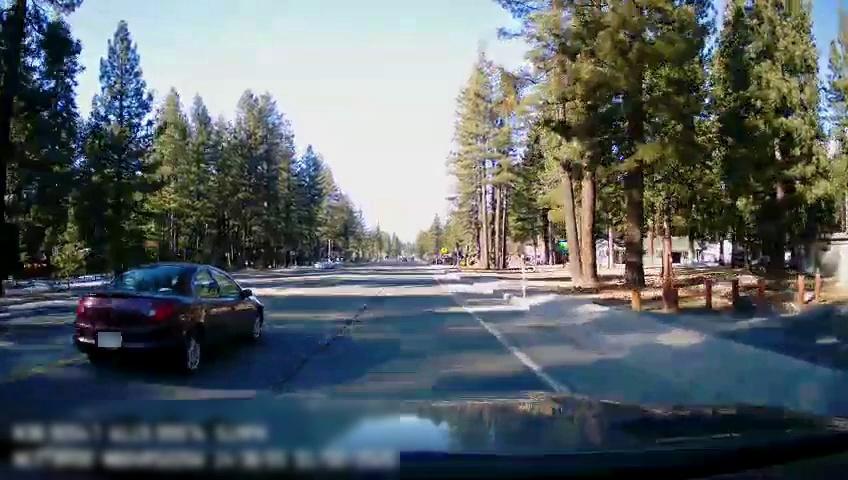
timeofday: Day
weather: Sunny
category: Drivable Space
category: Vehicles | Car
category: Vehicles | Car
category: Lanes | Opposite Lane
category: Lanes | Current Lane
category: Lanes | Current Lane